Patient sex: M
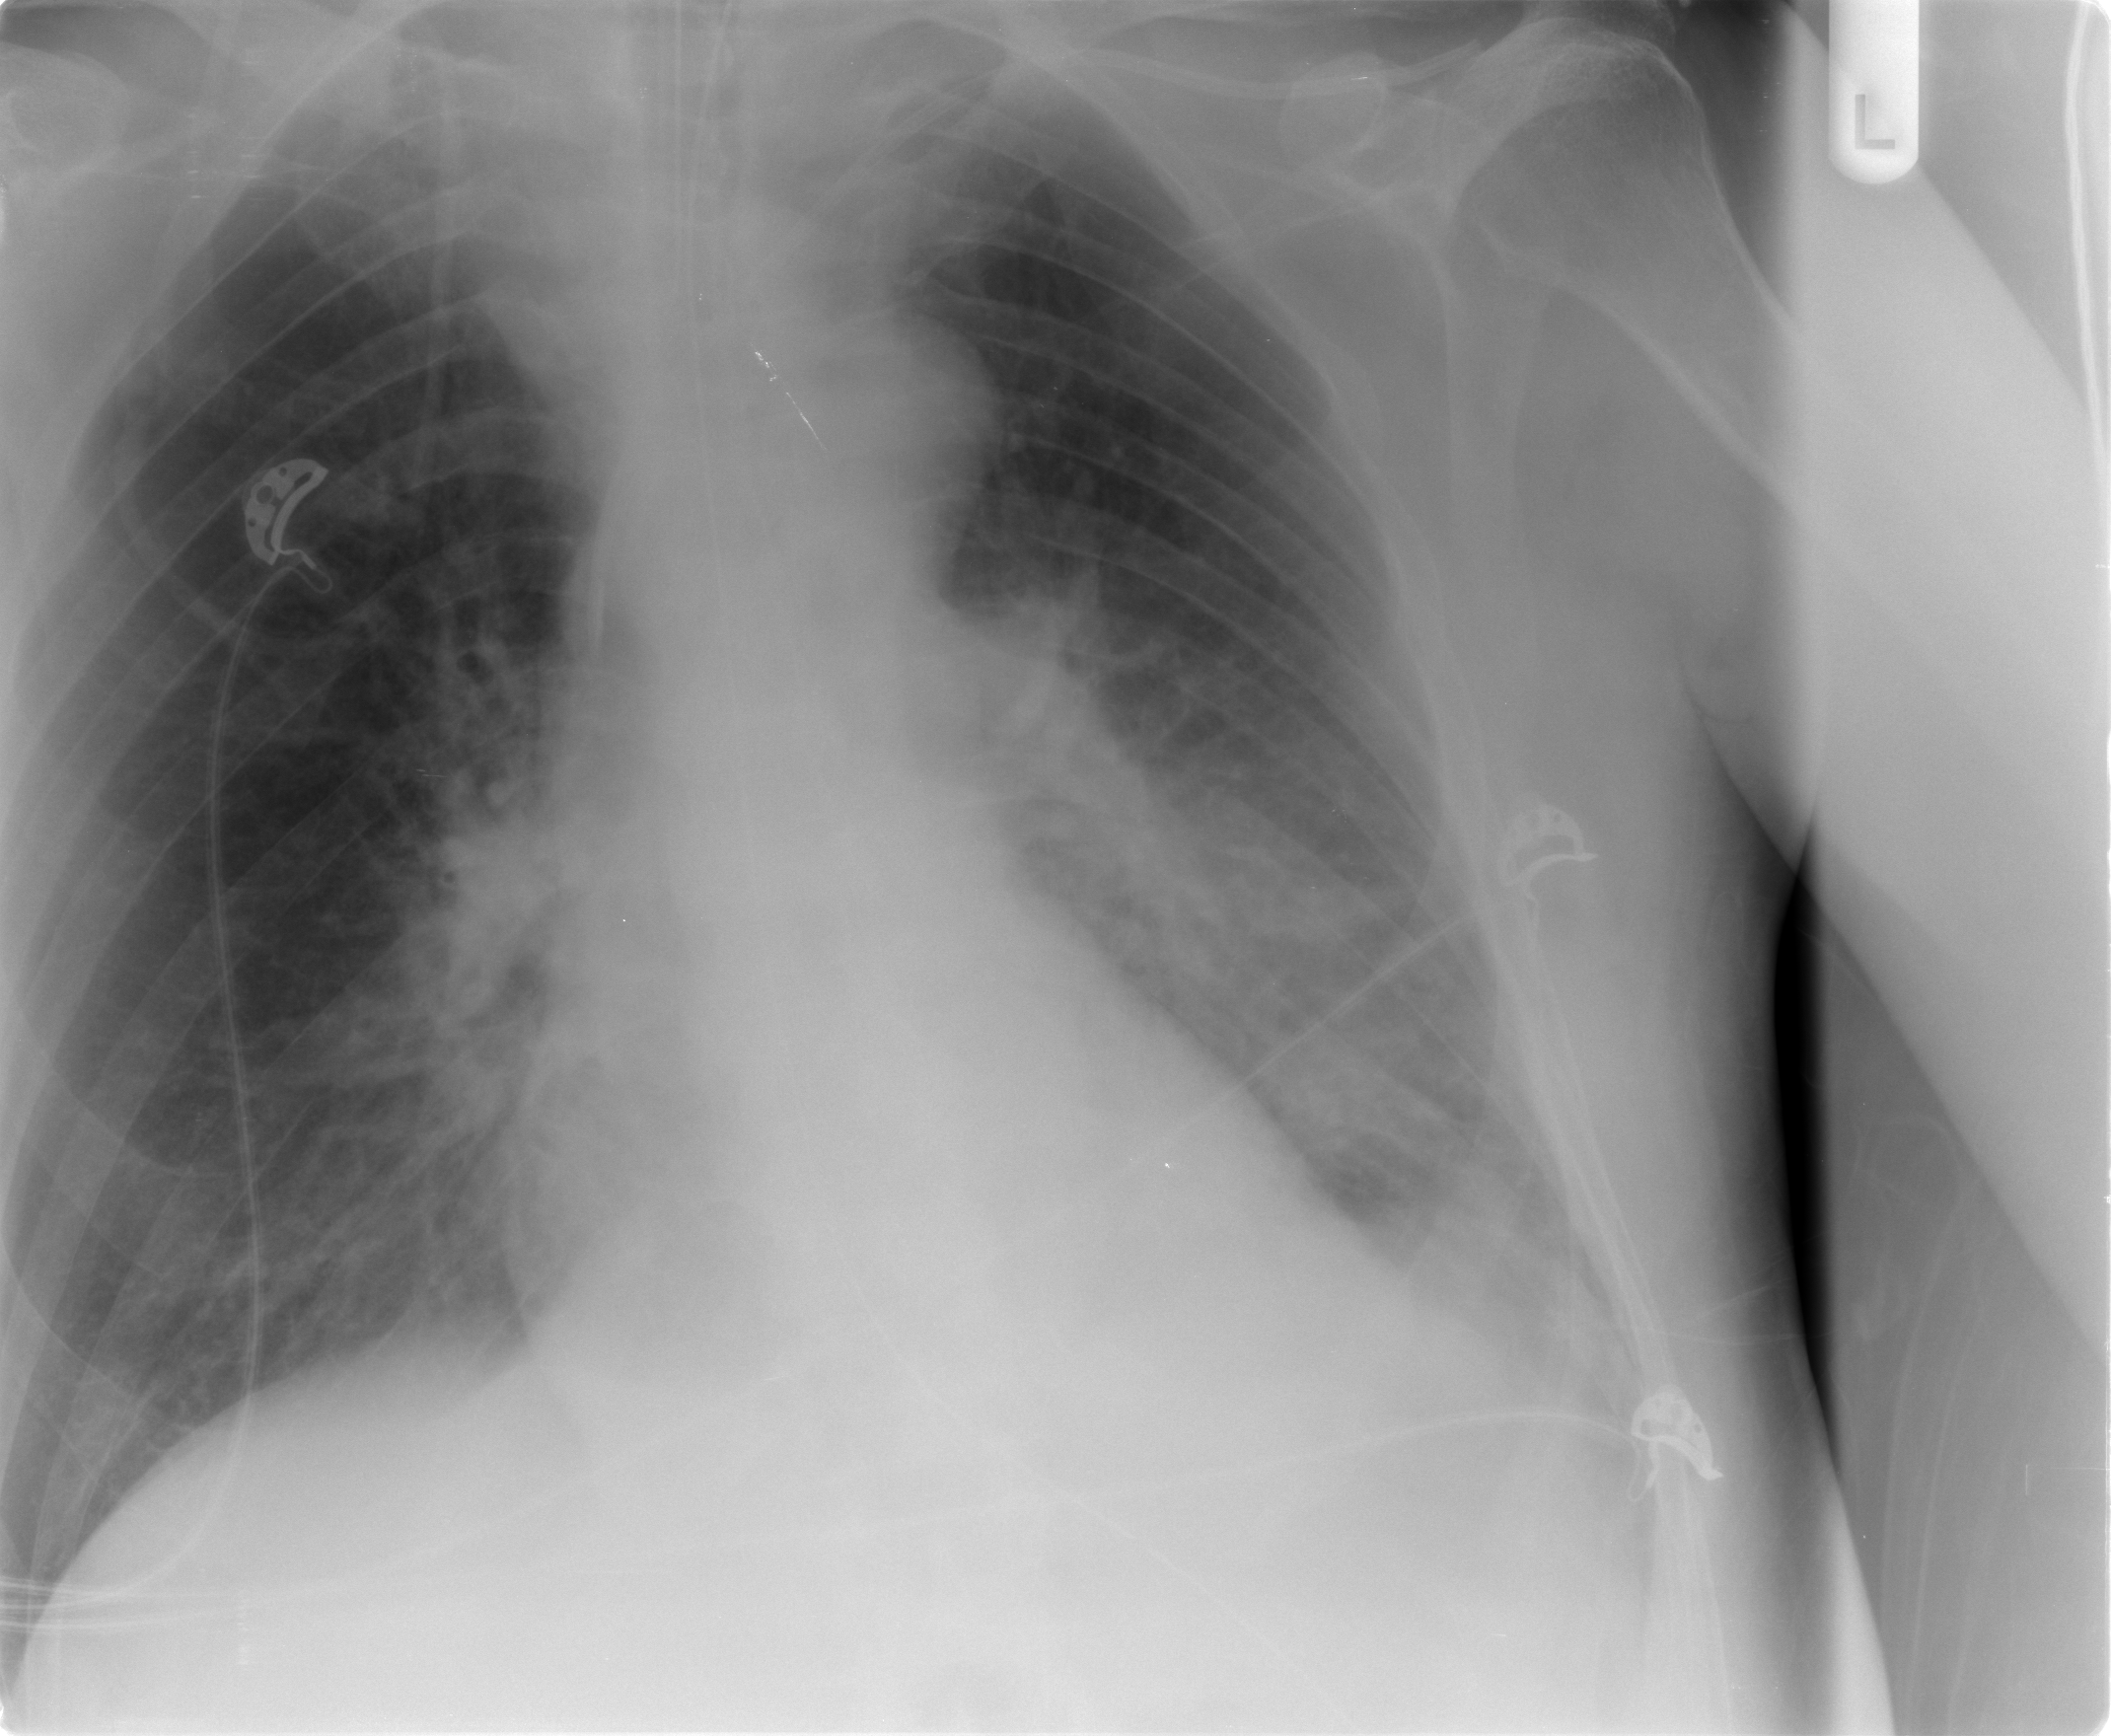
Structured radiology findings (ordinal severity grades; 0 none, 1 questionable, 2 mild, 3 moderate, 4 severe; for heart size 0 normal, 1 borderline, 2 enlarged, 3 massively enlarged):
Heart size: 0
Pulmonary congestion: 0
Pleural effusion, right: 0
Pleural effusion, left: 2
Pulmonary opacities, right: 0
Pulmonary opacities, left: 2
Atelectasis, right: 0
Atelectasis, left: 2